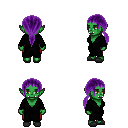
a pixel art fantasy rpg character, female body template, orc, green skin, gray robe, red pants, purple ponytail hairstyle, gray slippers, four views (front, back, left, right), 2x2 character sprite sheet, small pixel art, hard edges, no anti-aliasing